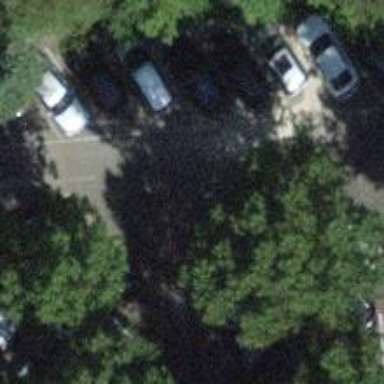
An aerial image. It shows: Paved parking aisle in service road.